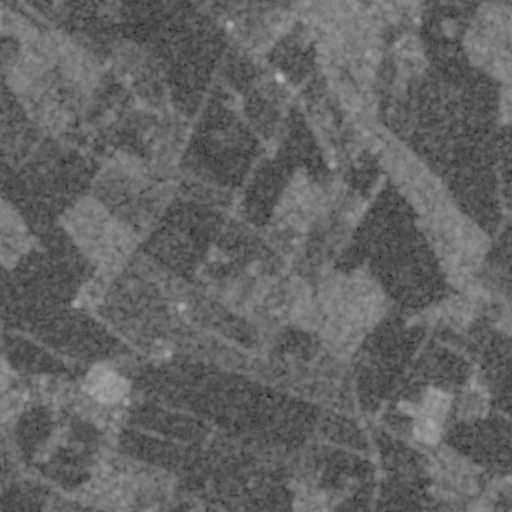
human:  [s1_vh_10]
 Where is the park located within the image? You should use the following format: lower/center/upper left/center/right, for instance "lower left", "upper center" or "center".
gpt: The park is located in the upper right of the image.
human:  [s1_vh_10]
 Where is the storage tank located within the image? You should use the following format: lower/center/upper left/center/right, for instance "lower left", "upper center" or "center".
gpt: The storage tank is located in the lower left of the image.
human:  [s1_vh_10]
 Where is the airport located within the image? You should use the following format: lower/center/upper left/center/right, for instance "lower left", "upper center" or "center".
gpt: There is no airport in the image.

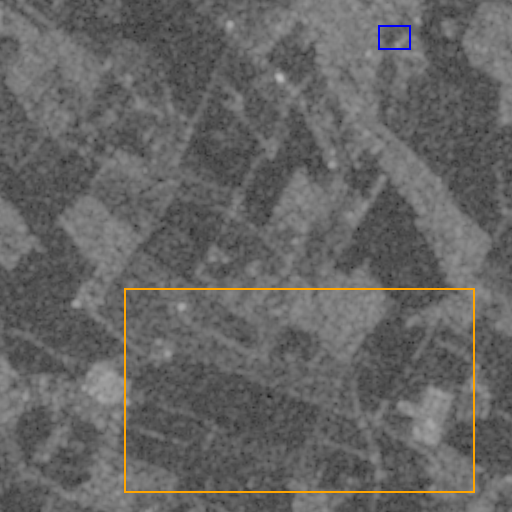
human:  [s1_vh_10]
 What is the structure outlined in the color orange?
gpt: The structure outlined in orange is a crop field.
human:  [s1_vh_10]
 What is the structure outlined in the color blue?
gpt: The structure outlined in blue is a park.
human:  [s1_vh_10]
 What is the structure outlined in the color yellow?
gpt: There is no yellow outline.